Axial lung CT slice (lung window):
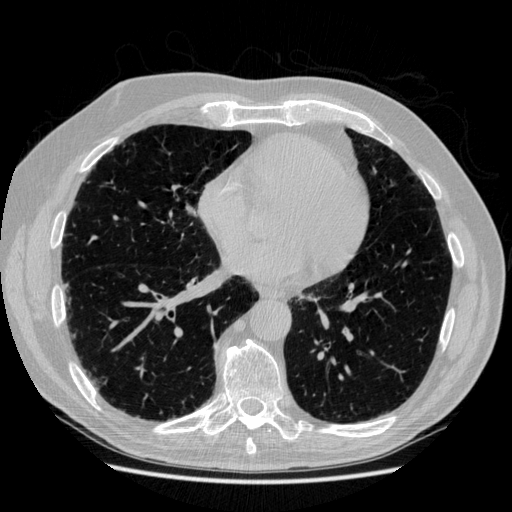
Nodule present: no